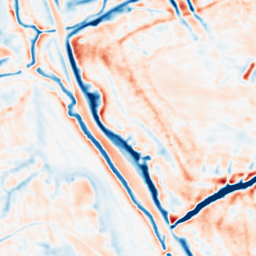
Category: multiscale
Decomposition family: dog
Decomposition parameters: sigma_low: 1
sigma_high: 5
Upsampling method: bilinear
Upsampling parameters: scale: 8
Upsampling scale: 8